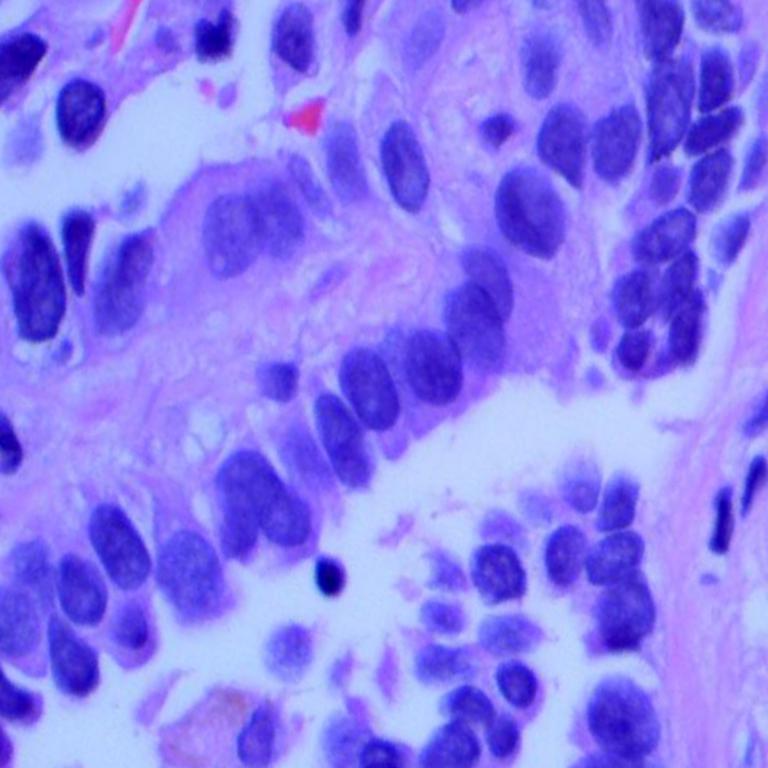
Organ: lung
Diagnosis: adenocarcinomas